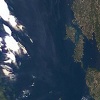
Label: water